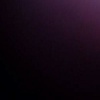
Label: space